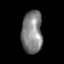
Tissue: skin
Cell type: Epithelial cells
Senescence score: 0.2211
Nuclear area (px): 864
Mean DAPI intensity: 129.86